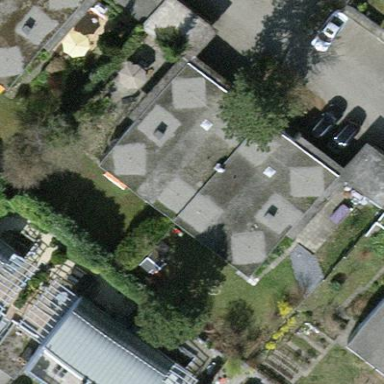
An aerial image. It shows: Terrace building.